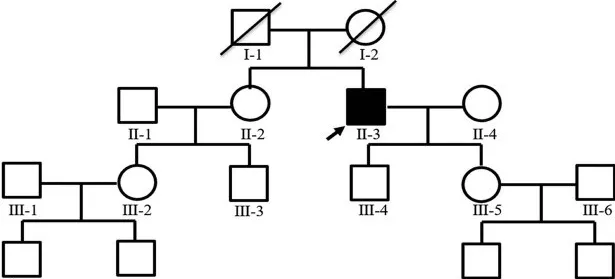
Pedigree of the family with SCA40. Squares indicate males; circles indicate females; an arrow indicates the propositus. Slash marks indicate subjects who are deceased. Roman numerals indicate generations, and Arabic numbers indicate subjects. SCA40, spinocerebellar ataxia type 40.
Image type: electrography (emg)